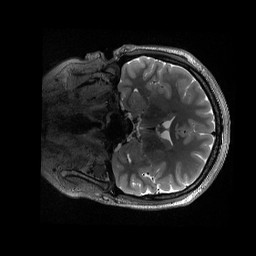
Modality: T2w
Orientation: coronal
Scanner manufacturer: siemens
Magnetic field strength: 3 T
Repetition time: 3.2 s
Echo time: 0.564 s